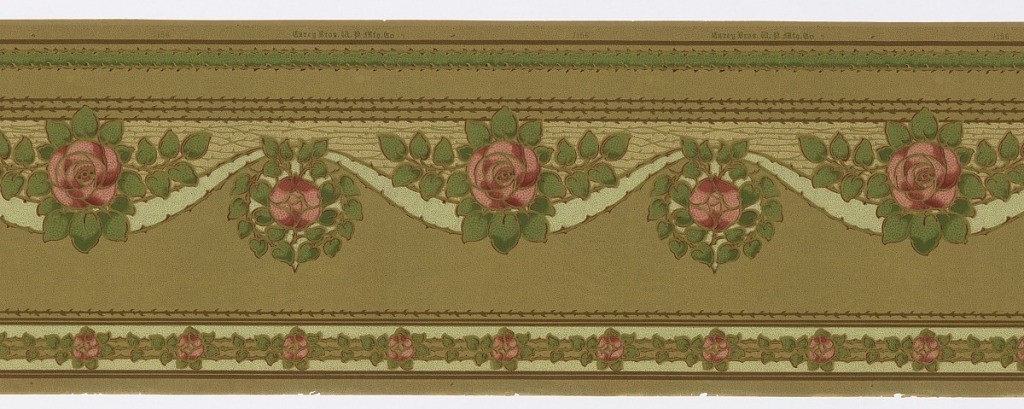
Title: Frieze
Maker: Carey Bros. W.P. Mfg. Co., Philadelphia, Pennsylvania, founded 1882
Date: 1905–1915
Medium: Machine-printed paper
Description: Stylized rose with foliage, above and below serpentine ribbon. Band of thorny rose stem along top edge. At bottom edge, band of rose and stem, possibly to be cut off and used separately.